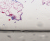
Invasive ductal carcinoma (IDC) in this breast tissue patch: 0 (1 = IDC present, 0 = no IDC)